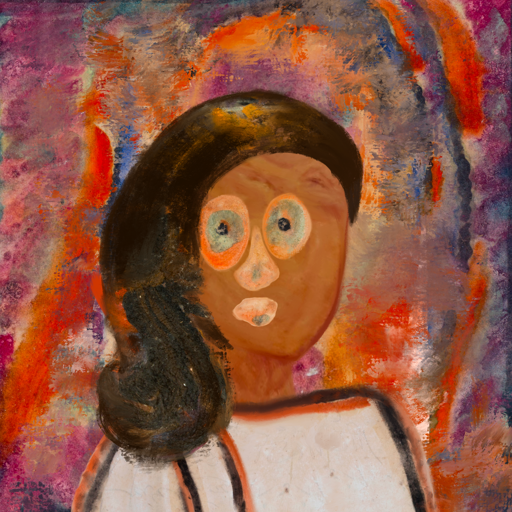
Background: Experience, Head And Neck Front: Pious_Lady, Face Front: Childish, Bust: Roy_Bahadur, Hair Front: Gypsy_Queen, Head Accessory: Blank, Second Necklace: Blank, Necklace: Blank, Baby: Blank